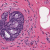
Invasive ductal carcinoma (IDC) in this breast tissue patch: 0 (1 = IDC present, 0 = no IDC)